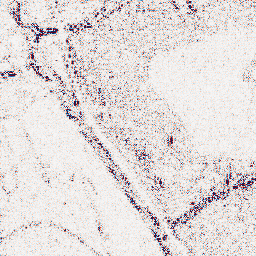
Category: wavelet
Decomposition family: wavelet_reverse_biorthogonal
Decomposition parameters: wavelet: rbio5.5
level: 1
Upsampling method: cubic_catmull_rom
Upsampling parameters: scale: 8
Upsampling scale: 8